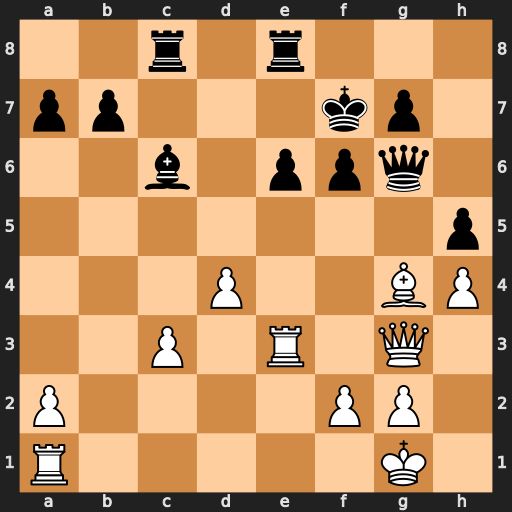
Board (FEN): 2r1r3/pp3kp1/2b1ppq1/7p/3P2BP/2P1R1Q1/P4PP1/R5K1
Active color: w
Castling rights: -
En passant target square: -
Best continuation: Bxe6+ Rxe6 Qxg6+ Kxg6 Rxe6